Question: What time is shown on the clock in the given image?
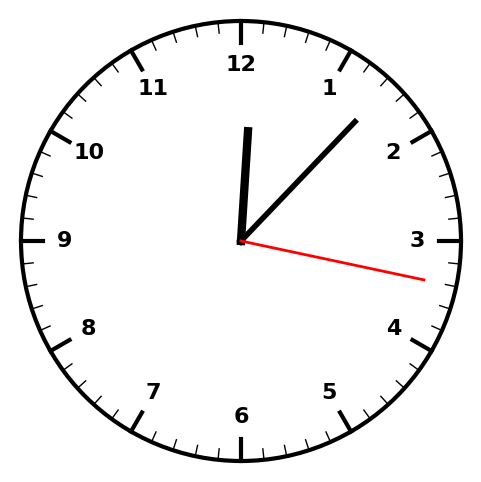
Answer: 12:07:17